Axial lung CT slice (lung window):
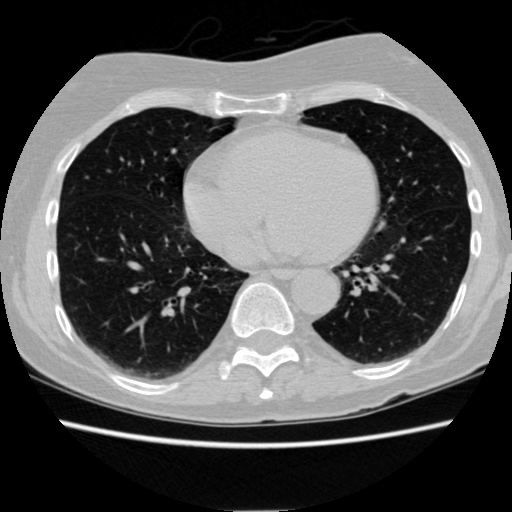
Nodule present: no